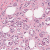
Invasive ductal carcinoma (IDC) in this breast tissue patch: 1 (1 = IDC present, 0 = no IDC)